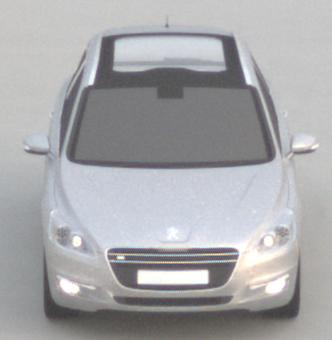
Make: Peugeot
Model: 508 SW 120 VTi
Detailed model: 508 (I) SW
Model produced from: 2011/03
Model produced until: 2014/05
Doors: 5
Color: white
Road condition: dry road
Daytime: sunrise or sunset
Contrast: low contrast